Question: I am trying to convert a MVC4 view to Pdf.
after a few minutes searching I found
<URL>
and
<URL>
both give me the same problem that will be explained below:
I installed Rotativa 1.6.1 via nuget in a Mvc4 project.
my example action method looks like this:
'''
[HttpGet]
public ViewAsPdf TestPdf()
{
return new ViewAsPdf("TestPdf");
}
'''
my example view is structured in the following manner:
'''
@{
Layout = null;
}
<!DOCTYPE html>
<html>
<head>
<meta name="viewport" />
<title>TestPdf</title>
</head>
<body>
<div>
This is a test!
</div>
</body>
</html>
'''
when I access the action method with my browser, I get the following result.

any Idea on why the pdf is not being shown?
this same error happens when I try with RazorPDF.
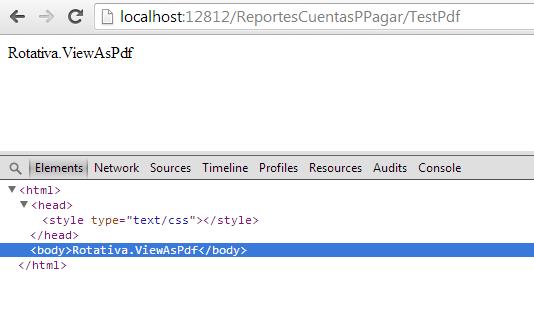
Answer: I had the same problem with asp.net mvc 4 and Rotativa. Adding a binding redirect for System.Web.Mvc in my web.config solve the problem for me.
'''
<runtime>
<dependentAssembly>
<assemblyIdentity name="System.Web.Mvc" publicKeyToken="31bf3856ad364e35" />
<bindingRedirect oldVersion="1.0.0.0-4.0.0.0" newVersion="4.0.0.0" />
</dependentAssembly>
</assemblyBinding>
</runtime>
'''